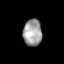
Tissue: prostate
Cell type: T cells
Senescence score: 0.2633
Nuclear area (px): 494
Mean DAPI intensity: 157.955